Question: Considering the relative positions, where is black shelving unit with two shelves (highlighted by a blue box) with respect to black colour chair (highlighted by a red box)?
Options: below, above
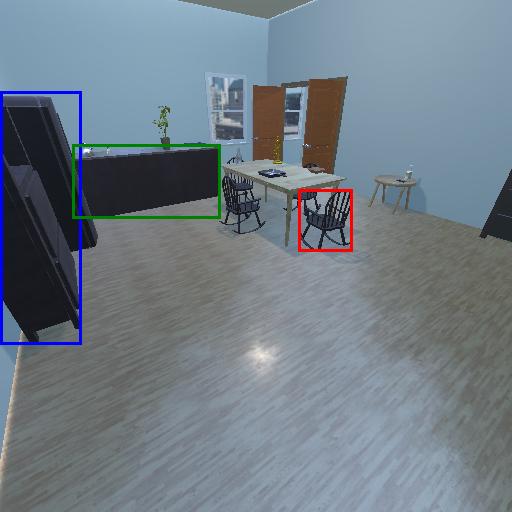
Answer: below